Question: Hi the following exception when trying to scan my Solution using Fority..

I have ildasm in Windows/System32 folder which is the default place. And I am able to open the ildasm.exe from the command prompt. Please let me know, wat I am missing.
I am using Visual Studio 2012, with fortify 4.0 of 64bit.
Thanks in Advance
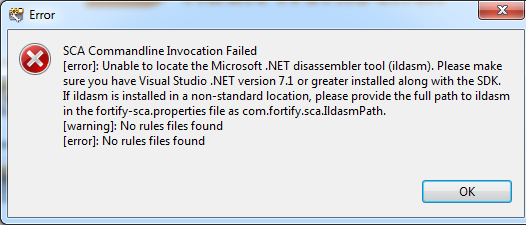
Answer: Not being able to locate the ildasm.exe tool can be solved as suggested by greencrizz but can also be specified on the command line if needed with:
-Dcom.fortify.sca.IldasmPath=C:\path o\ildasm.exe
The "No rules files found" means exactly that, there the rules have not been downloaded. These can either be downloaded with fortifyupdate from the command line, within options of an IDE plugin/AWB or manually via the Fortify Support Portal.
Also note if you have access to the Fortify Support Portal, there is a Knowledge Base section which includes solutions to problems such as this.